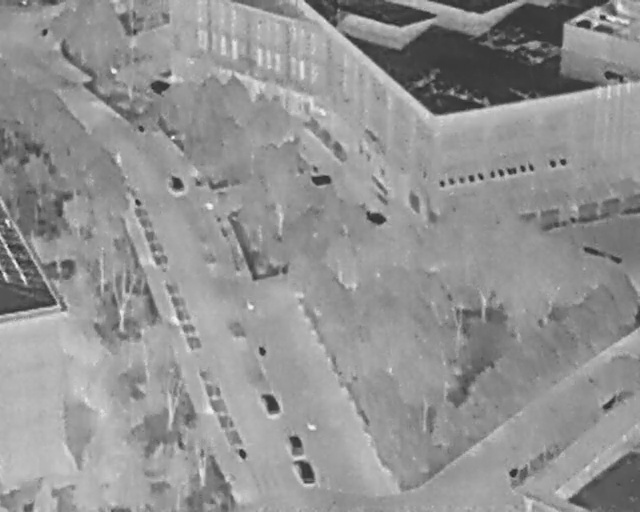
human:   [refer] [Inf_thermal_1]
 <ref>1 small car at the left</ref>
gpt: <box>[[26, 34, 28, 36, 164]]</box>

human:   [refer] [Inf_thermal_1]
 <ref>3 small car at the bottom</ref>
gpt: <box>[[40, 77, 43, 79, 162], [44, 85, 47, 88, 166], [45, 90, 49, 93, 164]]</box>